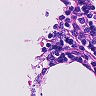
Metastatic tissue present: no